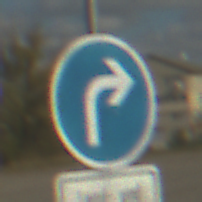
Verkehrszeichen: VorgeschriebeneFahrtrichtungRechts
Zusatzzeichen unten: BesondereFahrzeugeUndTransportgueter8
Umgebung: Outdoor, RoadRail
Tageszeit: MorningAfternoon
Wetter: PartlyCloudy
Licht: Natural
Jahreszeit: NotSpecified
Kontrast: HighContrast